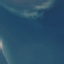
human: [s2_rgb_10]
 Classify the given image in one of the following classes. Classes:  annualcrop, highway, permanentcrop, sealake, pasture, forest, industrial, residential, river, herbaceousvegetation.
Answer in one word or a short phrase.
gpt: SeaLake